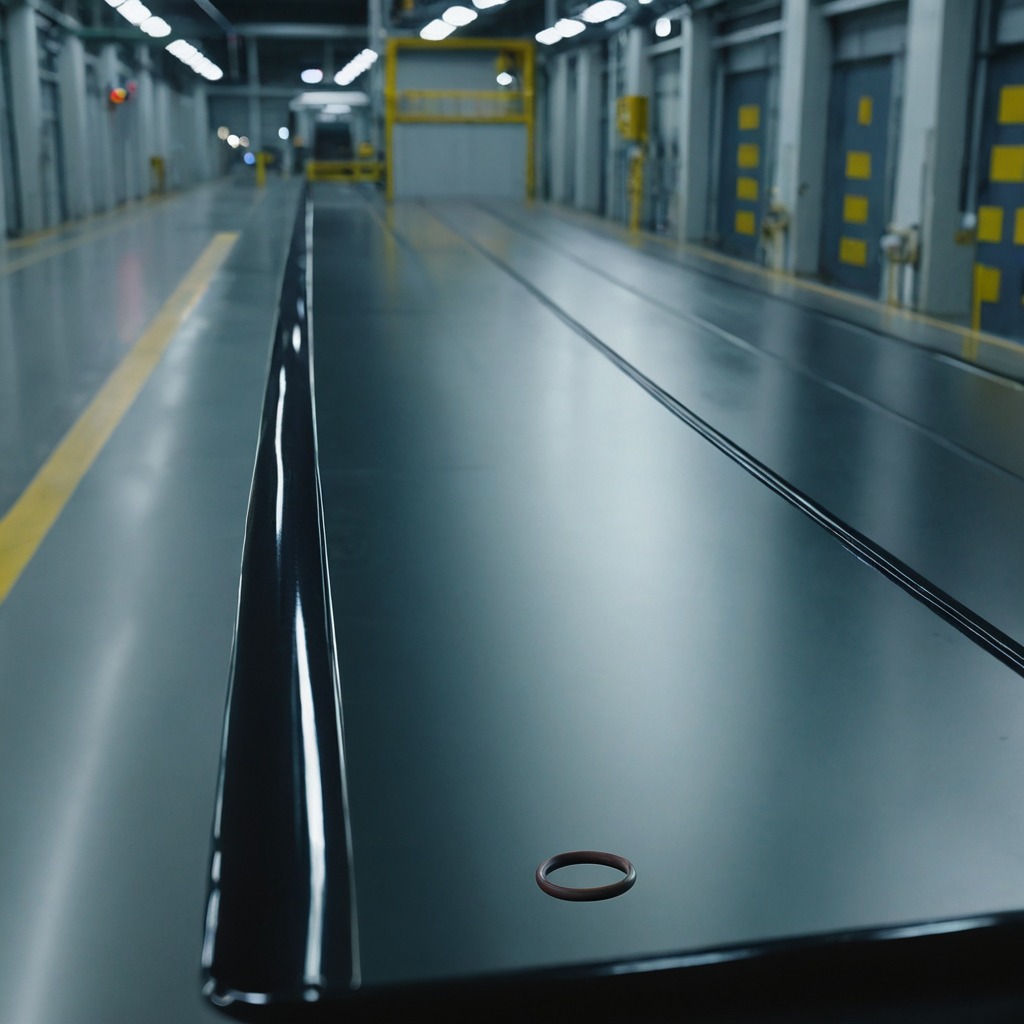
A rubber O-ring is lying on the table.